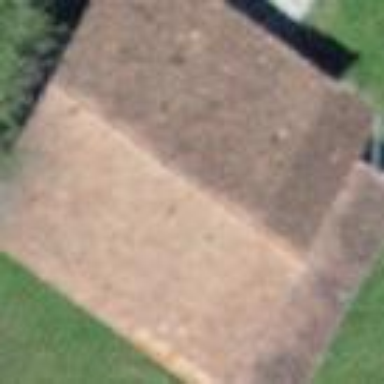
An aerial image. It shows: Barn.